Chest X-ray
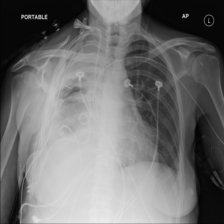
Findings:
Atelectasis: negative
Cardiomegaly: negative
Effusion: negative
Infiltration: negative
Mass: negative
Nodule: negative
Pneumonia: negative
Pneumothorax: negative
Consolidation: negative
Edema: negative
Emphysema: negative
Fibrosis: negative
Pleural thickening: negative
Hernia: negative